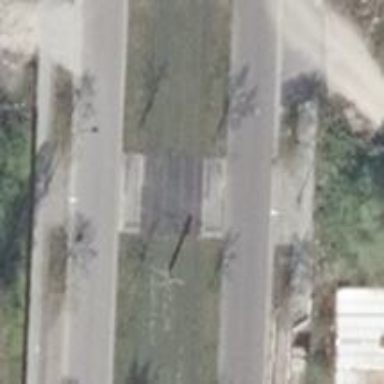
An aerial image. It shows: Uncontrolled tram railway crossing.